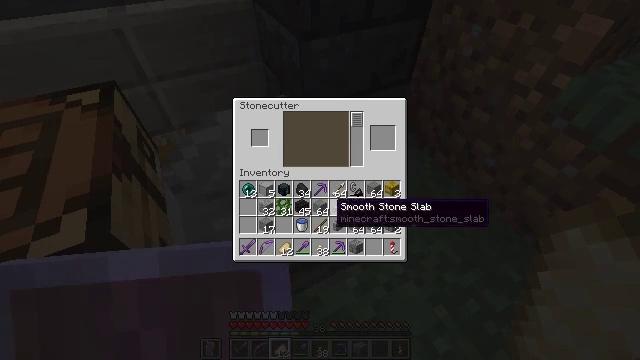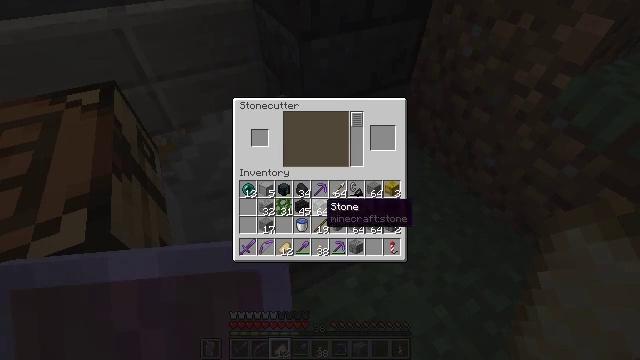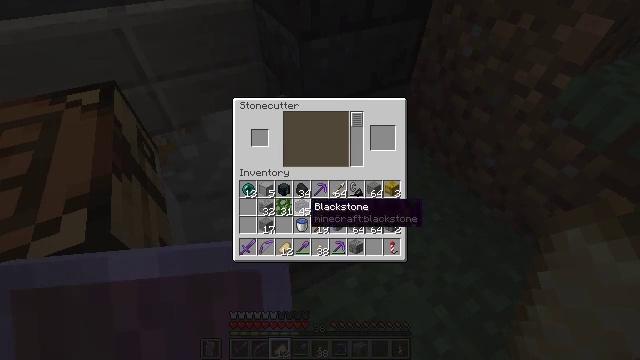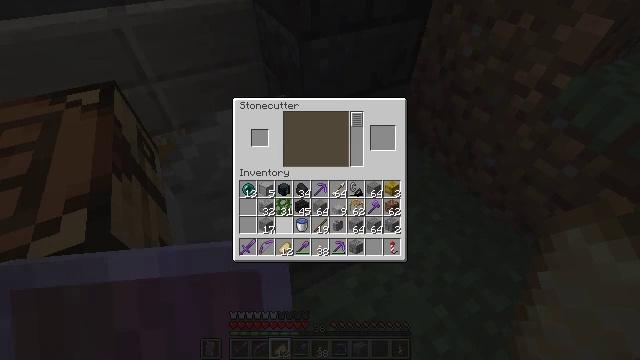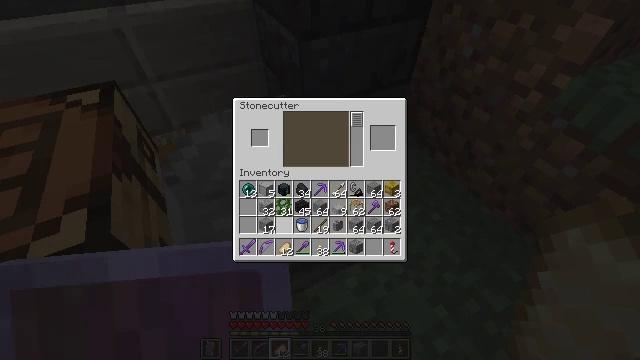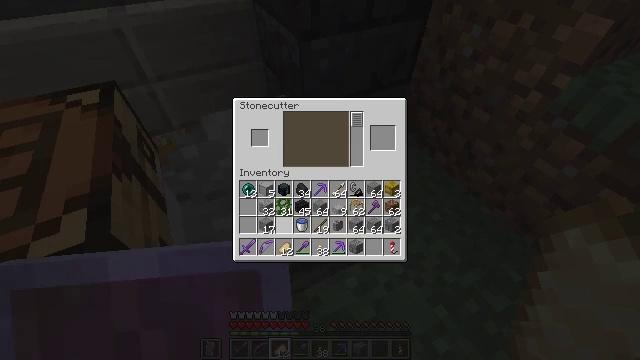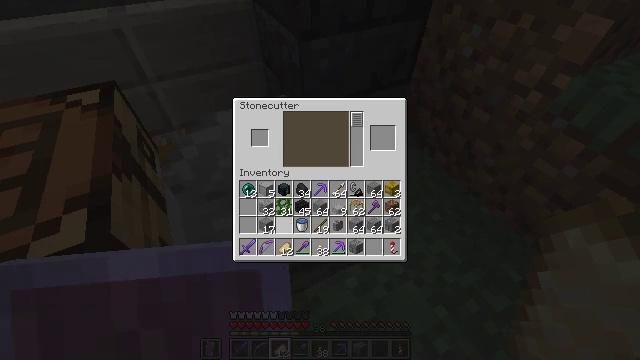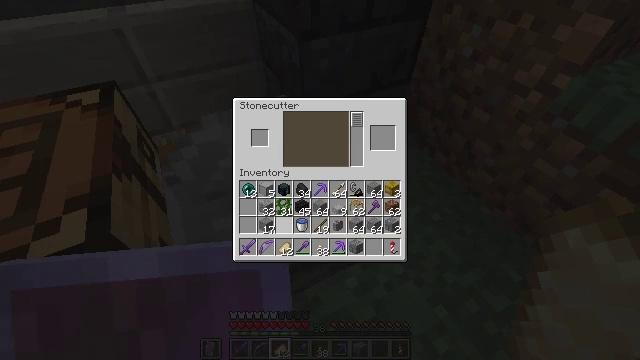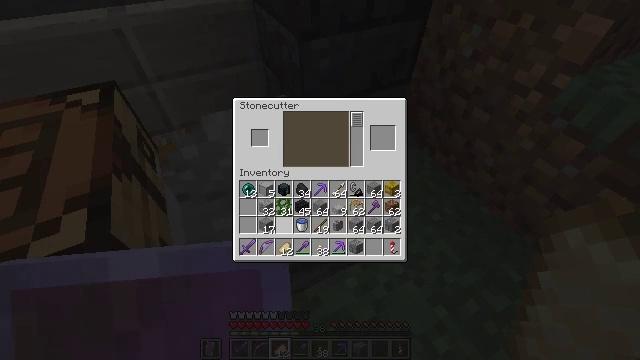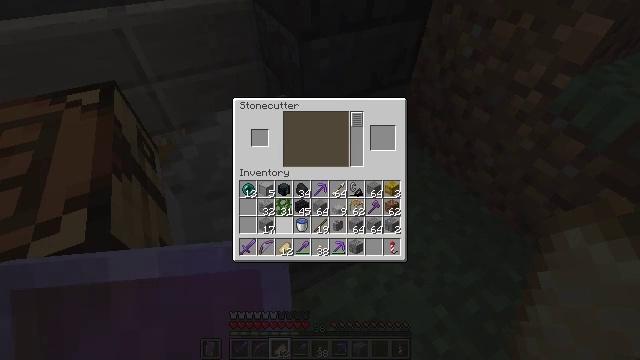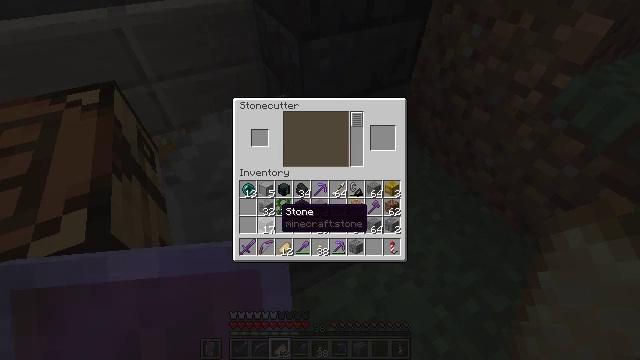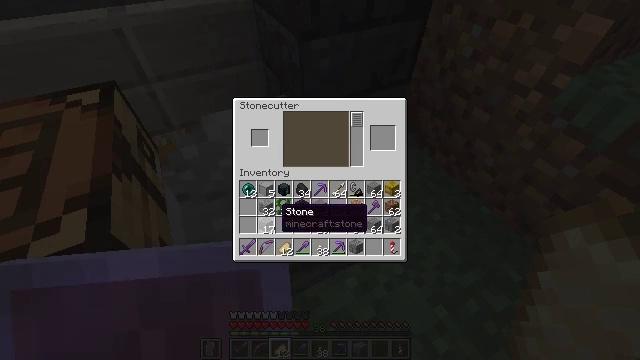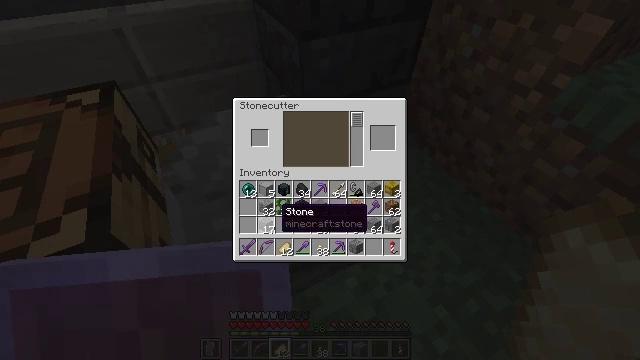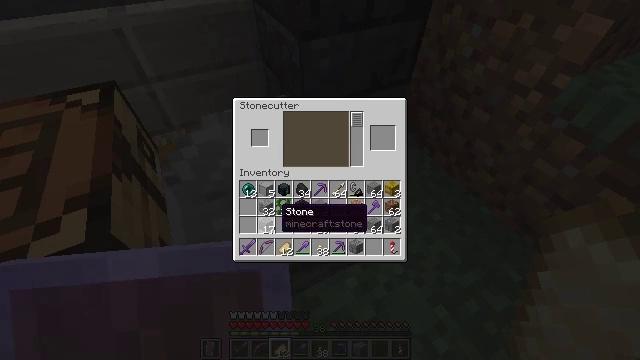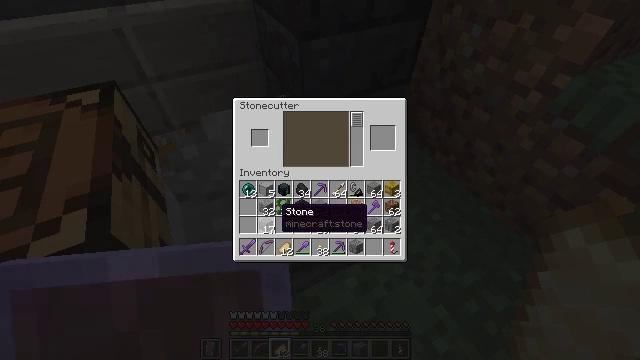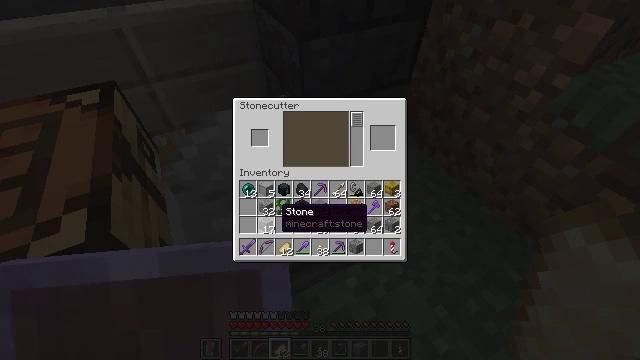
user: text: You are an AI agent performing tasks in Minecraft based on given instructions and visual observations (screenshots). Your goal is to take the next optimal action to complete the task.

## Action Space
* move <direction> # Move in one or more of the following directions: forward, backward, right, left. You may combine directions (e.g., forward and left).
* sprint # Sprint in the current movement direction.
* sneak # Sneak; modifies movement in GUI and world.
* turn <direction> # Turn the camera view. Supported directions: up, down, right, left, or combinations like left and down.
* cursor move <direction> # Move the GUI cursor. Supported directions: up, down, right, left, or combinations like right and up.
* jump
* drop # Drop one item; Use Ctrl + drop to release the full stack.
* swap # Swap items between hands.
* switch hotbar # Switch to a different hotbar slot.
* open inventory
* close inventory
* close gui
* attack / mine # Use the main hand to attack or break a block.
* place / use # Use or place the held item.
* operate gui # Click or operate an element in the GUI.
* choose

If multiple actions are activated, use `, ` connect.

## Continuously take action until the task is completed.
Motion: motion action
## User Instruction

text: Craft some stone stairs in the crafting grid.
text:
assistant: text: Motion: turn left
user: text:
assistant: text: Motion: turn left
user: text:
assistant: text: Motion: turn left
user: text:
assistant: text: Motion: no_op
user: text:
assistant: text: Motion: sneak
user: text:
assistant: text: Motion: sneak
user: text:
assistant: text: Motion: sneak
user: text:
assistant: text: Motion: sneak
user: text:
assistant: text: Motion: sneak
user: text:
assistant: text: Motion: sneak
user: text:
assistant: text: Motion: sneak
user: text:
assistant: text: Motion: sneak
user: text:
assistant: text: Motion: sneak
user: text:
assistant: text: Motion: sneak
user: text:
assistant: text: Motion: sneak
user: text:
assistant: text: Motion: sneak
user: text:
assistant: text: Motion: sneak
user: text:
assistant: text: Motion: sneak
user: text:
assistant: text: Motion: sneak
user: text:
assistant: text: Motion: sneak
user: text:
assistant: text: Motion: sneak
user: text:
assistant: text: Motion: sneak
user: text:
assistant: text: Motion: sneak
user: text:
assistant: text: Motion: sneak, attack / mine
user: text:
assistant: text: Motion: sneak, attack / mine
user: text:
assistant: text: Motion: sneak, attack / mine
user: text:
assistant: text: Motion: sneak
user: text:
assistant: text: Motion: turn right and up
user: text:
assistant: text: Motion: turn right and up
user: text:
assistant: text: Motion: turn right and up